Question: <URL>
<URL>
<URL>
I need all 3 of these pages in one, and I'm having the hardest time getting it done,
I've tried iFrames, but to no avail (I can get most of it, but then the buttons at the bottom of the home screen don't appear)
I've tried putting them all into one page, and gotten one big mess: the JavaScript and CSS start doing things together and messing up big time. [eg, the javascript "submit" would mess up the count down, and I'd have two submit buttons and couldn't get the right one to the right size etc etc]
So I'm asking, is there a simple way to do this..?

Don't know if its allowed, but I'd gladly compensate anyone who helps me achieve this. [if its not allowed I'll edit this]
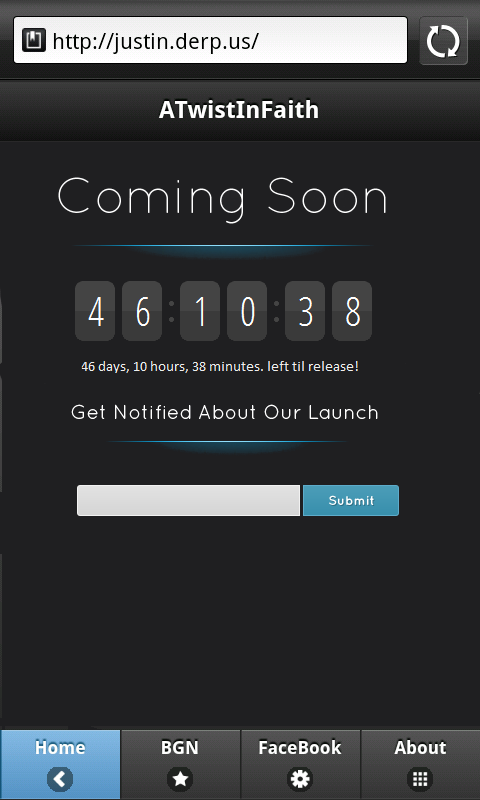
Answer: I found two things that would need to do if you are taking the iFrame approach:
First, you have to change the background color of your countdown clock page in order for it to look like it belongs with the other components.
Second, in between your "Coming Soon" and "Subscribe" texts, place this code:
'''
<iframe src="countdown.html" width="450" height="130" frameborder="0">
TEXT FOR NON-COMPATIBLE BROWSERS HERE</iframe>
'''
Also, you will need to adjust your CSS stylesheet so that the countdown clock is centered, because it will not be if use leave it like this.
Good luck!